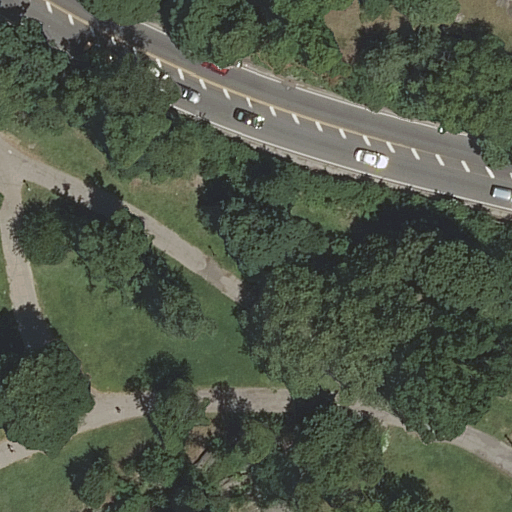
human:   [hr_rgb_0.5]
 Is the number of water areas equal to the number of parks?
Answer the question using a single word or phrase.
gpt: no

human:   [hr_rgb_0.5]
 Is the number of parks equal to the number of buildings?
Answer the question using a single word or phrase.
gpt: no

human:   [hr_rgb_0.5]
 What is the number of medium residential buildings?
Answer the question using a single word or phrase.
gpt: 0

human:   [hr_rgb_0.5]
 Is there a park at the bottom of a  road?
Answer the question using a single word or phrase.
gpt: yes

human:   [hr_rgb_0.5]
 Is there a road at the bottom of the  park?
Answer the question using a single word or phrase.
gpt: no

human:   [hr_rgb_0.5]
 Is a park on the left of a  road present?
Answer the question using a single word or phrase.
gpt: no

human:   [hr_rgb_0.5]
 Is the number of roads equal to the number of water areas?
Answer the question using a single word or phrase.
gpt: no

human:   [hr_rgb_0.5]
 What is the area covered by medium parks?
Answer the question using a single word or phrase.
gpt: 0m2

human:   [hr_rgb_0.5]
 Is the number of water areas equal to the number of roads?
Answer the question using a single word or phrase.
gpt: no

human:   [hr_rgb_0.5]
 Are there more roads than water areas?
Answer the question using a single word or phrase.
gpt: yes

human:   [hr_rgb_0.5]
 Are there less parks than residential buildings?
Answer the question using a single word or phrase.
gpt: no

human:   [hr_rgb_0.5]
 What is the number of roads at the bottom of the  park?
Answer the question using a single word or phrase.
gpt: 0

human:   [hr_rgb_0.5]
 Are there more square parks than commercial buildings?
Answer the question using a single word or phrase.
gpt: no

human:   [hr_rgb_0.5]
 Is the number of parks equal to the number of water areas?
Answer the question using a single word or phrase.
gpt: no

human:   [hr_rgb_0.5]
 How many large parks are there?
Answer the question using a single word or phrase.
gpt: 1

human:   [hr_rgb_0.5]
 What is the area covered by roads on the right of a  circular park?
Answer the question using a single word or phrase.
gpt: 0m2

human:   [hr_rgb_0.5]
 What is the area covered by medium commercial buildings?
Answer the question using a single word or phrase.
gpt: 0m2

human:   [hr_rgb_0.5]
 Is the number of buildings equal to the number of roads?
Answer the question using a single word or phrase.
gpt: no

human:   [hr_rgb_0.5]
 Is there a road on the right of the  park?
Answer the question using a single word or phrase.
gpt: no

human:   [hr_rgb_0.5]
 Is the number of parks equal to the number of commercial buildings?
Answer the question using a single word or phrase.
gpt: no

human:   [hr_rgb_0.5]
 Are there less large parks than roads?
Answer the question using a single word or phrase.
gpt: yes

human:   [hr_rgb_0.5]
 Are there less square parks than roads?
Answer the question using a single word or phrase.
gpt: yes

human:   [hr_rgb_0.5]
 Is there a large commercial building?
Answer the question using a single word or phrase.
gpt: no

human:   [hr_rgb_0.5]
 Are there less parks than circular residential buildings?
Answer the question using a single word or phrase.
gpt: no

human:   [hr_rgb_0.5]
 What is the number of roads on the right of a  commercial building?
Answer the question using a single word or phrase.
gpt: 0

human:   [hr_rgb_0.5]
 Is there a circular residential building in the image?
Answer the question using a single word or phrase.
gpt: no

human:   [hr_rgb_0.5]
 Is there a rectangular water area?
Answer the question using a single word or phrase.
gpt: no

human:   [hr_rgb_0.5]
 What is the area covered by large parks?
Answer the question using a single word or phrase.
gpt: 10631m2

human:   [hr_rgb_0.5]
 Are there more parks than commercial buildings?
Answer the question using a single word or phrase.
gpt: yes

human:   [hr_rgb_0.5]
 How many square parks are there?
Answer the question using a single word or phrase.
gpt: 0

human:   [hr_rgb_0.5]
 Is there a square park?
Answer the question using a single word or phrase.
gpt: no

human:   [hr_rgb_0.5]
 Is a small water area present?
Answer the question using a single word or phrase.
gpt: no

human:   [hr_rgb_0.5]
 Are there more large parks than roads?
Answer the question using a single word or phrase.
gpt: no

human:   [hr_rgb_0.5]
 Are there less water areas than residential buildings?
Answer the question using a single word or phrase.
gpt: no

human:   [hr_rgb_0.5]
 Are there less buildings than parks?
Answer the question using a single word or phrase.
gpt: yes

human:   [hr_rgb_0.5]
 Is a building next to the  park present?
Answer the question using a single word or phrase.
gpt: no